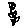
Label: flower